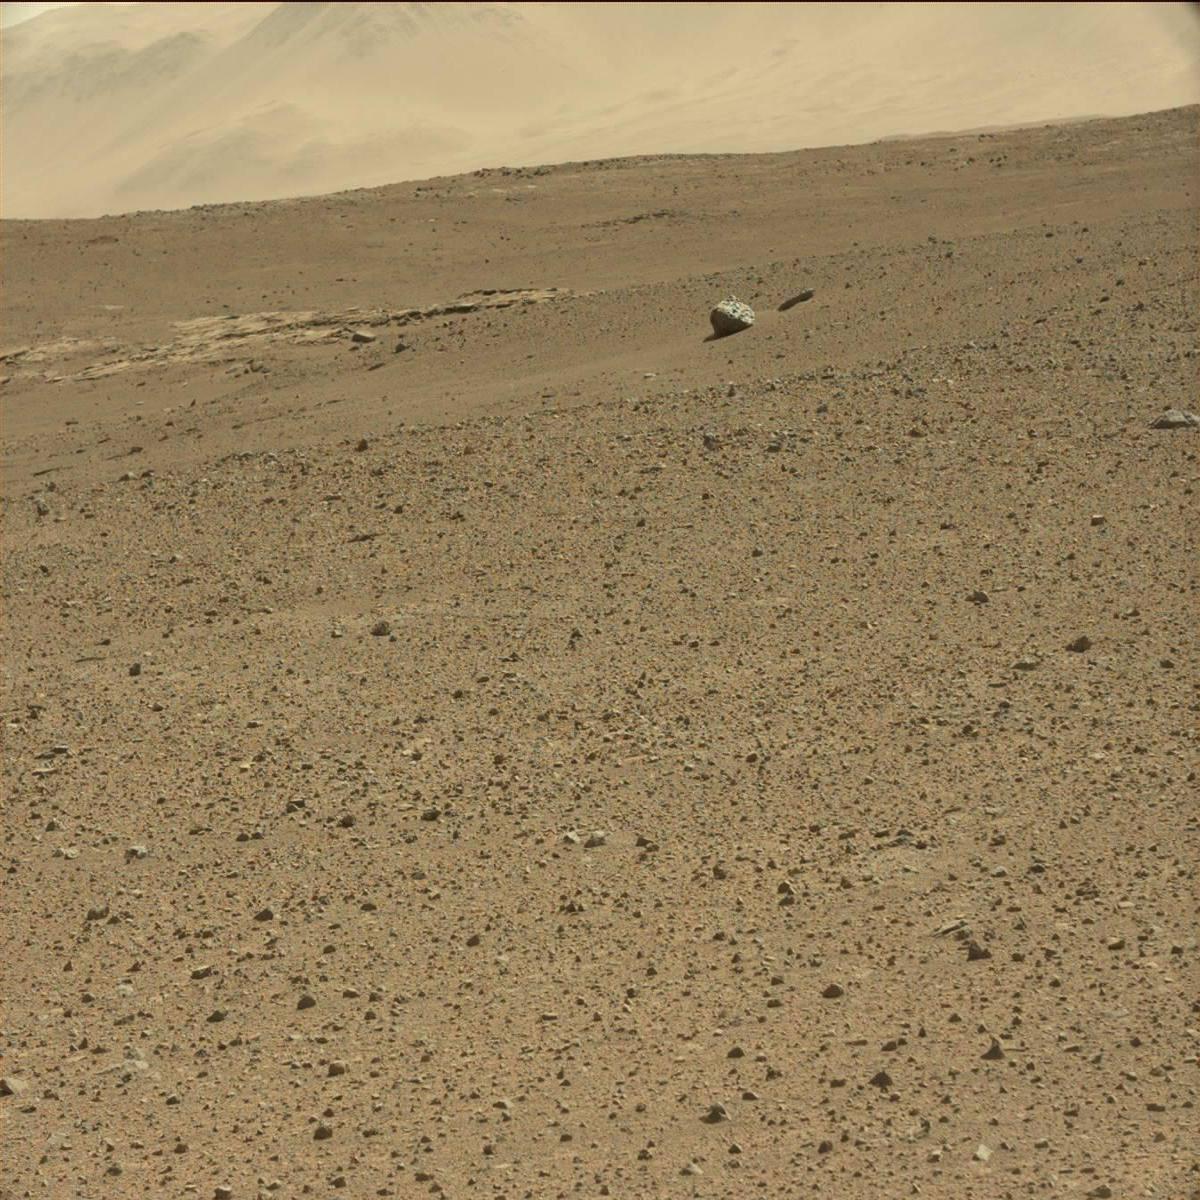
Terrain classes present: Bedrock, Ridge, Rock, Sand / Soil, Sky